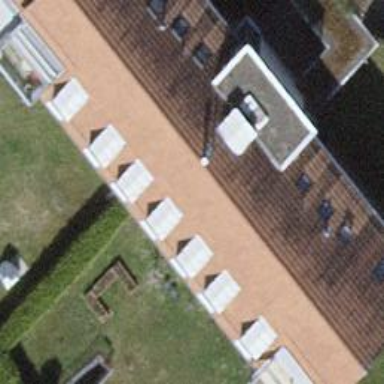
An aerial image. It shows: Gabled roof tile apartment building.